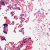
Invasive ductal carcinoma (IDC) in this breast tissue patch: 0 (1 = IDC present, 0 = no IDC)